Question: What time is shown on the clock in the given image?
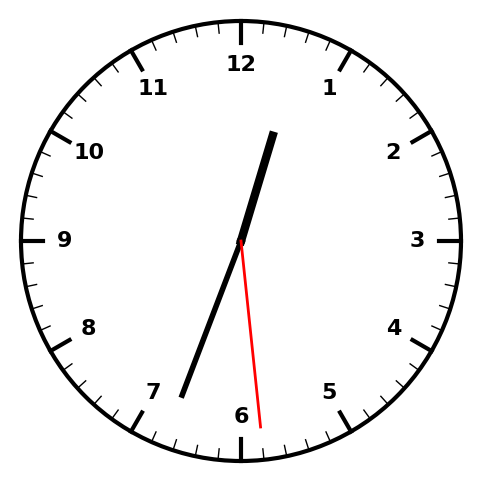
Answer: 12:33:29